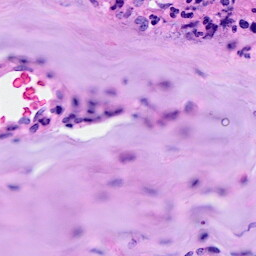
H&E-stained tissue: Breast